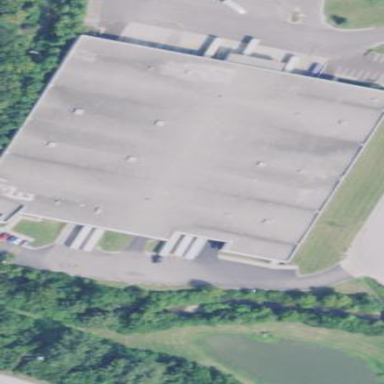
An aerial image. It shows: Commercial building.